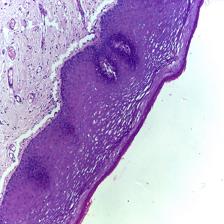
Diagnosis: Normal